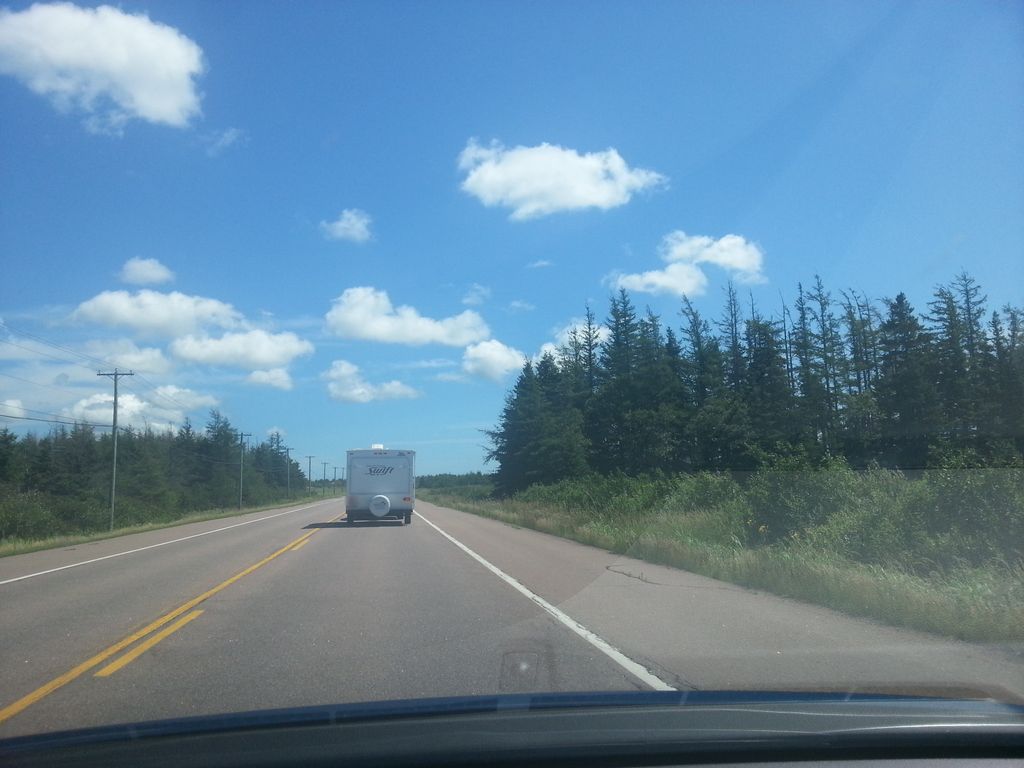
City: charlottetown